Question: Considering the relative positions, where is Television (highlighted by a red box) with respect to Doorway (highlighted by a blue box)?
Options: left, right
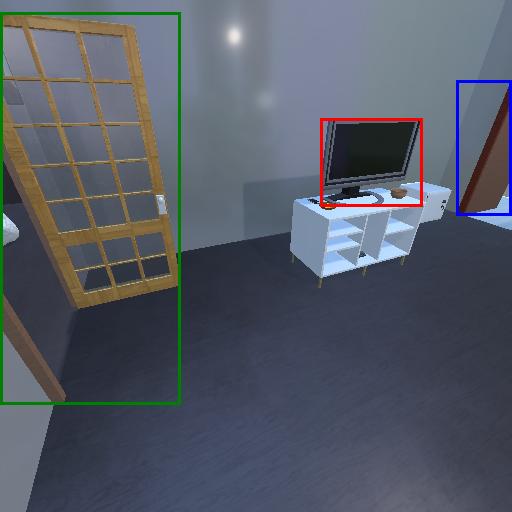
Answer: left